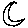
Label: moon